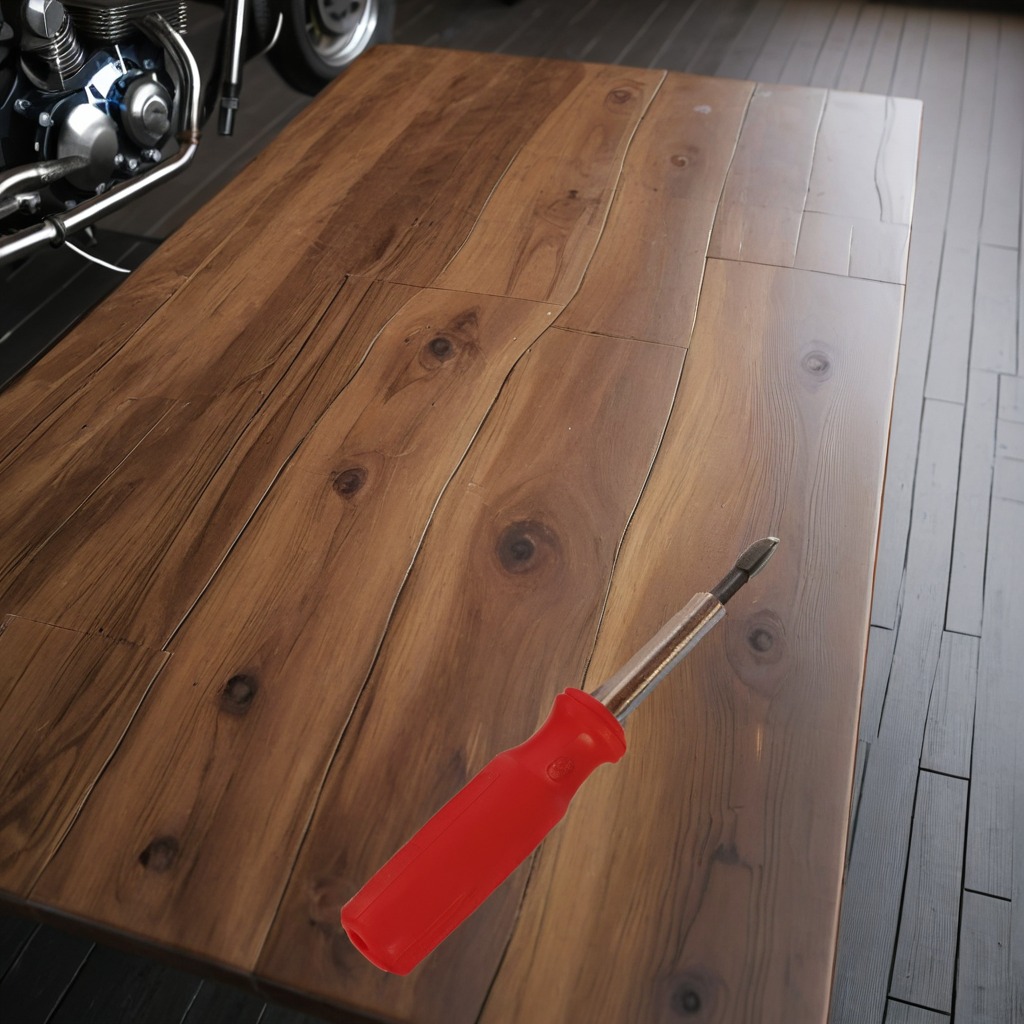
A screwdriver is lying on the oil-spilled wooden table in a vintage motorcycle garage.